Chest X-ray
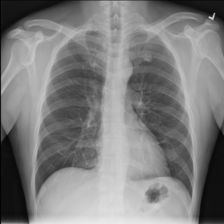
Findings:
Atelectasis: negative
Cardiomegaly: negative
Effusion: negative
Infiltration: positive
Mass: negative
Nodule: negative
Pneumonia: negative
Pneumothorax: negative
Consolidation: negative
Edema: negative
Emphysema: negative
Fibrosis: negative
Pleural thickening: negative
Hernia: negative